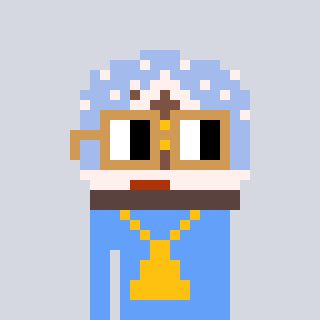
a pixel art character with square brown glasses, a snow globe-shaped head and a blue-colored body on a cool background